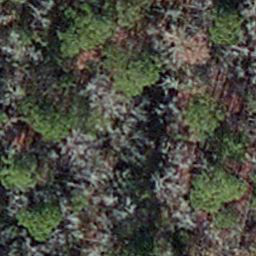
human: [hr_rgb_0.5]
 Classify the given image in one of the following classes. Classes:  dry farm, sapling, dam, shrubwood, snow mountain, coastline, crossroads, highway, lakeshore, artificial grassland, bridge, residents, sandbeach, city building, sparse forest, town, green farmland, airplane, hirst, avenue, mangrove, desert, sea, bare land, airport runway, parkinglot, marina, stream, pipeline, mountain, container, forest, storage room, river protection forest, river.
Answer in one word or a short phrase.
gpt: sapling